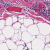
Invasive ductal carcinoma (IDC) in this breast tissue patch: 0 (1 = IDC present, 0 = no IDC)